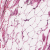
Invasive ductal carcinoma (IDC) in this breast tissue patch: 0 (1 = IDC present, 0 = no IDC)